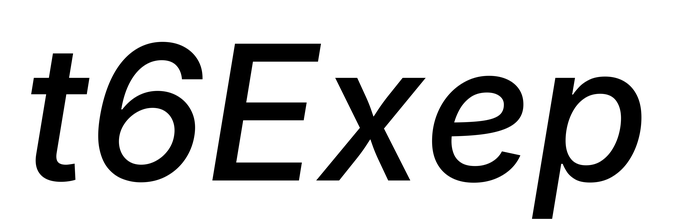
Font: Inter-Italic_Medium_Italic